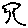
Label: tree